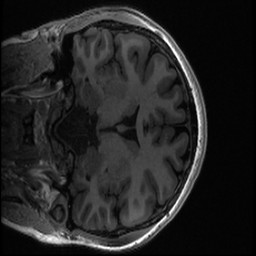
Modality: T1w
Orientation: coronal
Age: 19
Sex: female